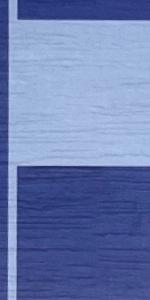
Label: Empty